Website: macys
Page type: payment
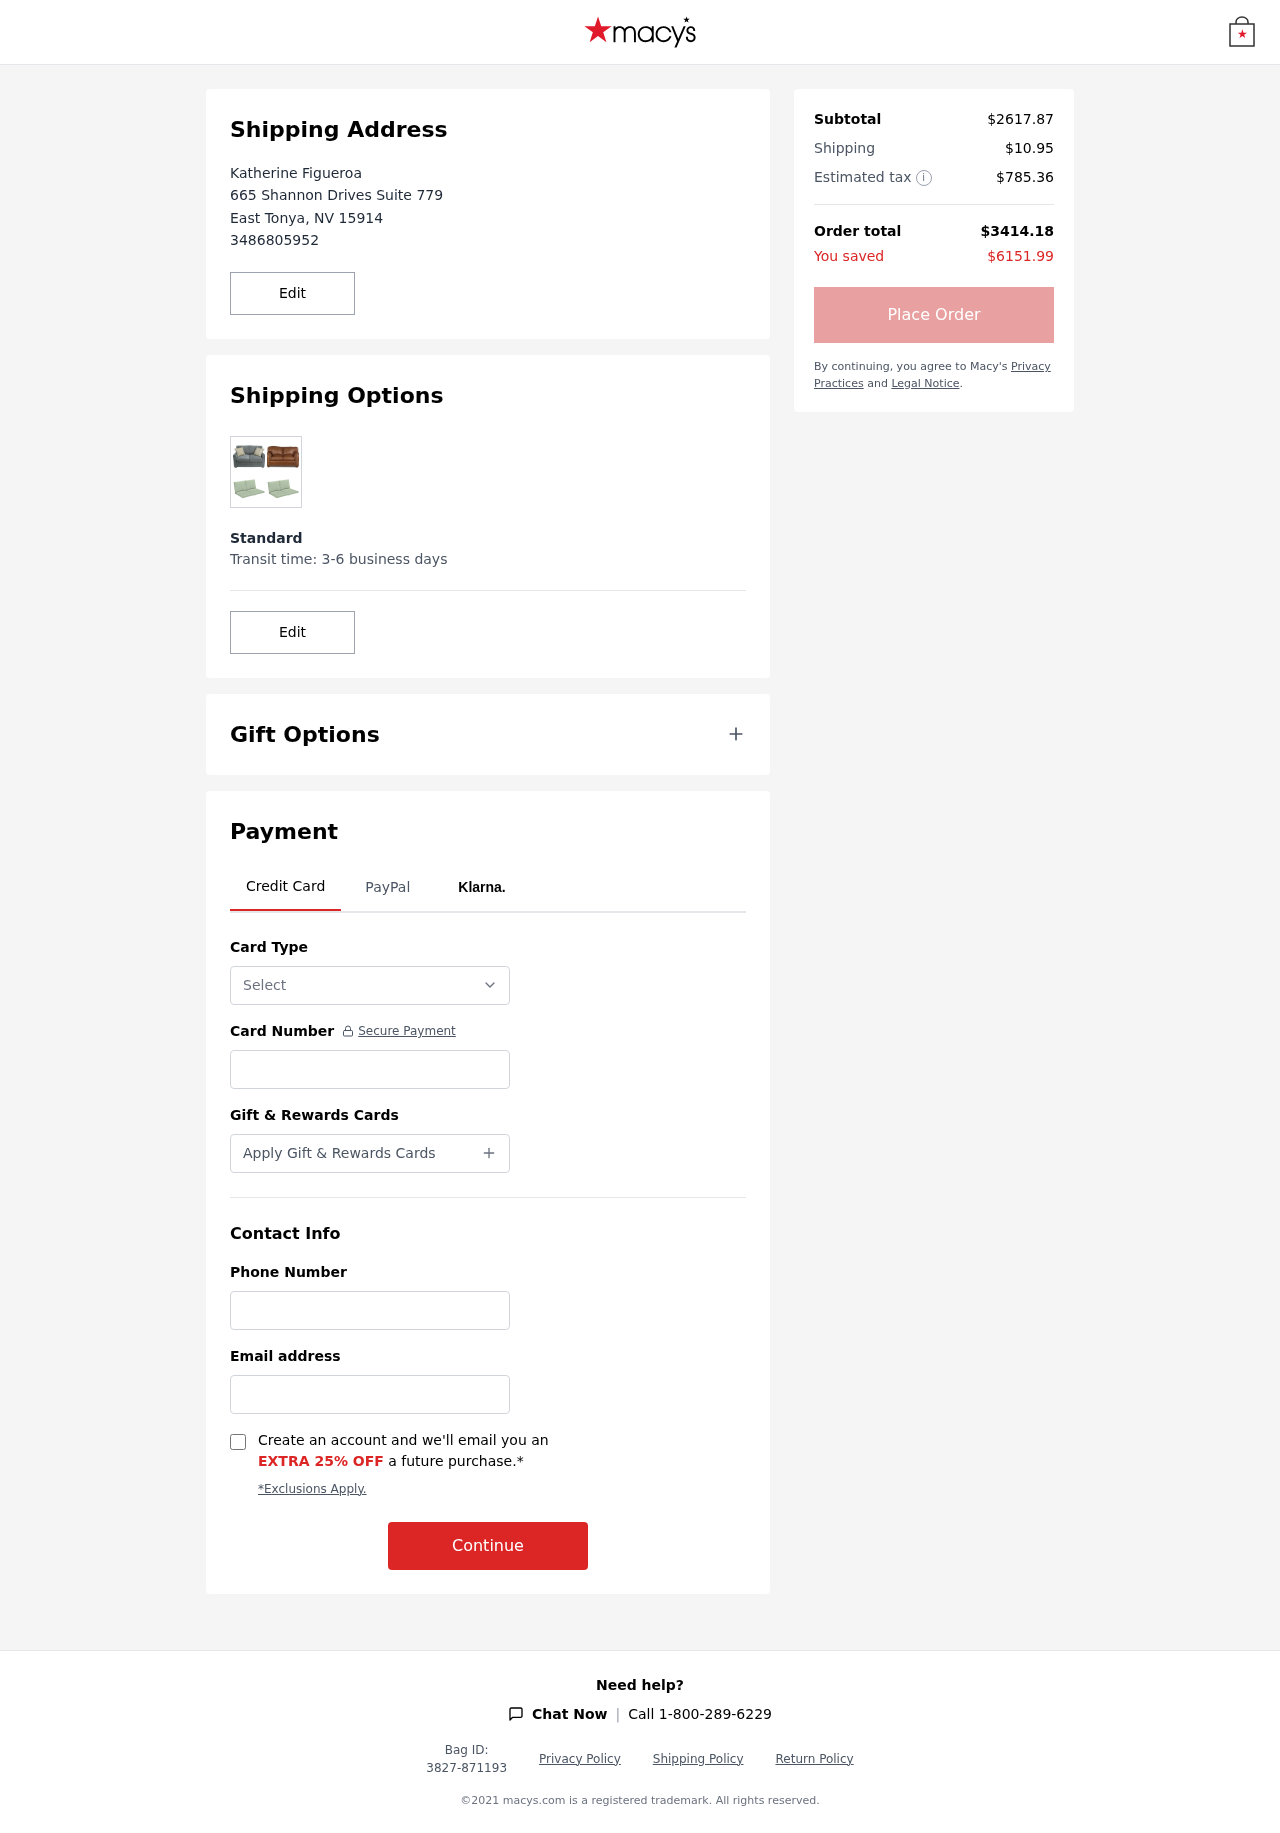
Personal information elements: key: PII_CARD_NUMBER
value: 4619 0229 2906 4342
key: PII_CARD_TYPE
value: Visa
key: PII_CITY
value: East Tonya
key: PII_EMAIL
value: katherine_figueroa@yahoo.com
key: PII_FULLNAME
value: Katherine Figueroa
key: PII_PHONE
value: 3486805952
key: PII_PHONE_ALT
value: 3815352913
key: PII_POSTCODE
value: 15914
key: PII_STATE_ABBR
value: NV
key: PII_STREET
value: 665 Shannon Drives Suite 779
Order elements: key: ORDER_SUBTOTAL
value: $2617.87
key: ORDER_SHIPPING_COST
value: $10.95
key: ORDER_TAX
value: $785.36
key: ORDER_TOTAL
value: $3414.18
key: ORDER_SAVINGS
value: $6151.99